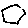
Label: hexagon